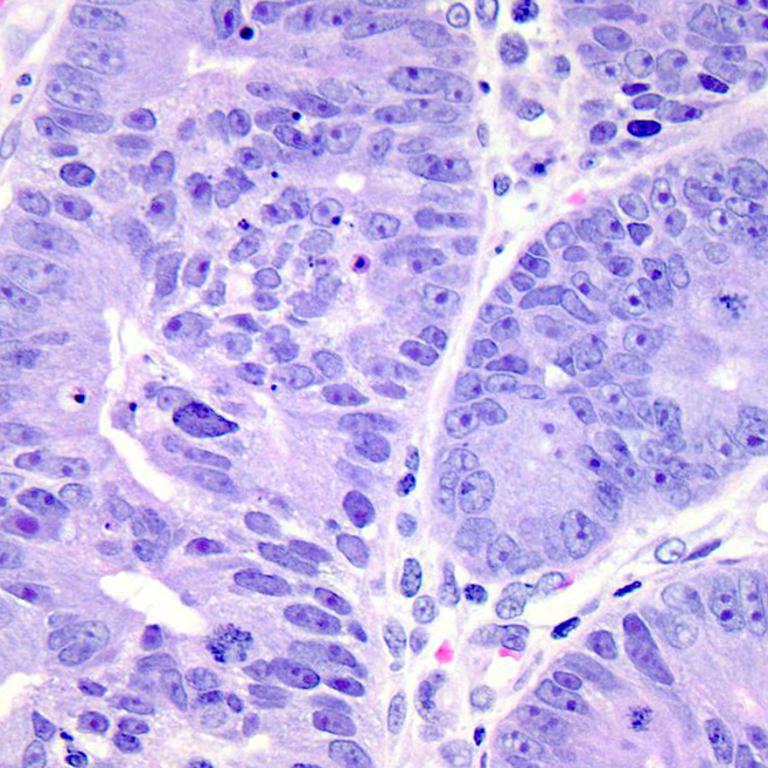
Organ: colon
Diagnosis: adenocarcinomas